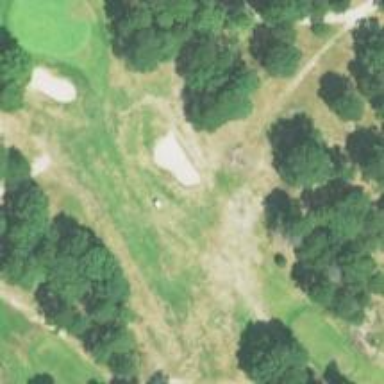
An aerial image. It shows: Golf hole.